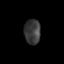
Tissue: lung
Cell type: T cells
Senescence score: 0.5433
Nuclear area (px): 399
Mean DAPI intensity: 57.511